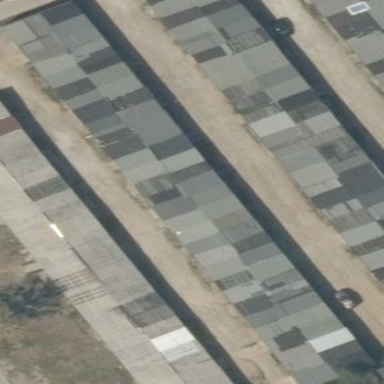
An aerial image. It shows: Group of garages.